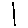
Label: line